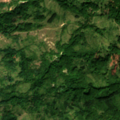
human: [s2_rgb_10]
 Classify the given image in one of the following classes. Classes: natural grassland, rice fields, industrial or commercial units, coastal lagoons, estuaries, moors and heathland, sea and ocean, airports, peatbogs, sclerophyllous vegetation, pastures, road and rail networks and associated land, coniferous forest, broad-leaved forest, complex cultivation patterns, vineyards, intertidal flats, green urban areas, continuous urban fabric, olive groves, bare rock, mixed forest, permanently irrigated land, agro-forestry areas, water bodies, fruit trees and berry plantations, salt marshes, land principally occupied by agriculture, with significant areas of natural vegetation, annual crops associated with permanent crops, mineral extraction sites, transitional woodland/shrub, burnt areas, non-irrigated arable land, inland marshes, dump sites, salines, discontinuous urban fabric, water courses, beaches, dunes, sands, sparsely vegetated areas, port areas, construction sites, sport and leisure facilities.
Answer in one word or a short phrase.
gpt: broad-leaved forest, transitional woodland/shrub